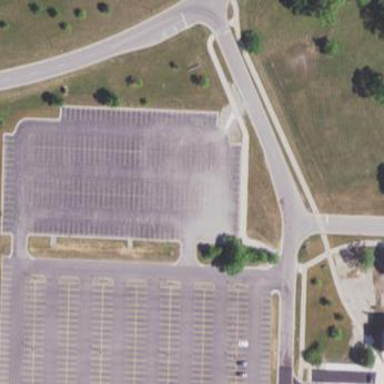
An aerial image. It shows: Parking area with asphalt surface.